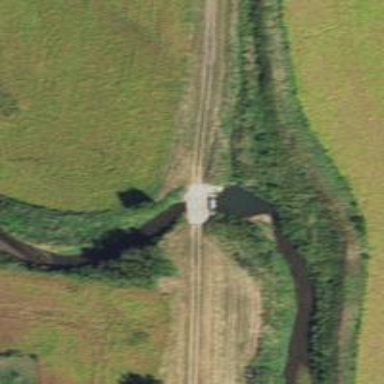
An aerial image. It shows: Track road on bridge.